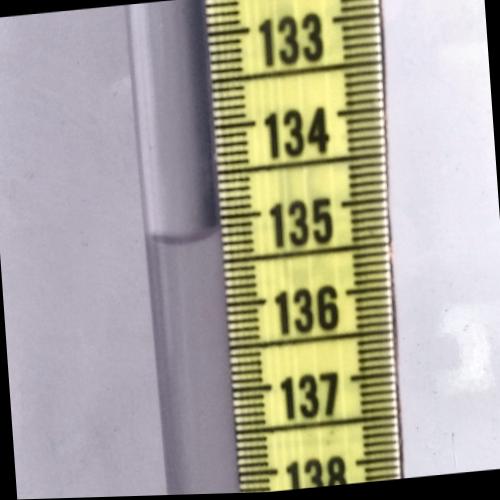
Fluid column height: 135.2 cm